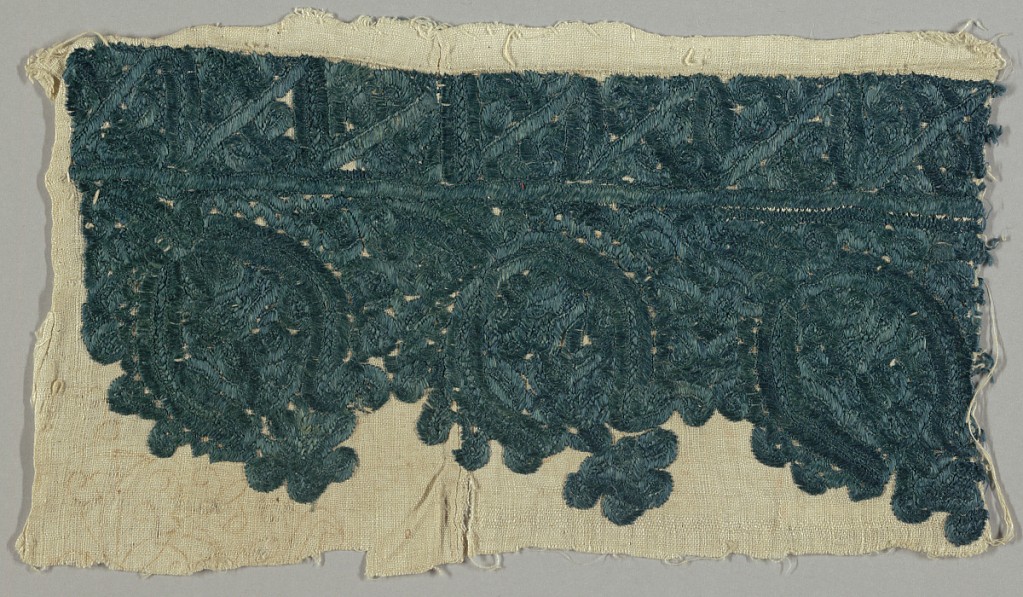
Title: Fragment
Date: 19th century
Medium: silk on linen Technique: embroidered
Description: Fragment showing dense floral forms in blue-green silk on linen.